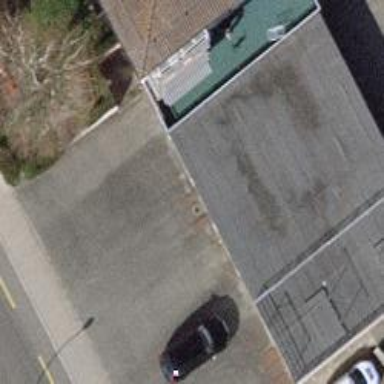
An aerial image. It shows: Group of garages.